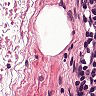
Metastatic tissue present: no